Question: I am trying to display autocomplete results for a list of managers. I have the following code:
'''
function log(message) {
$( "<div/>" ).text( message ).prependTo("#log");
}
$("#managers").autocomplete({
source : function(request, response) {
$.ajax({
url : "/managerlist",
dataType : "json",
data : {
style : "full",
maxRows : 12,
term : request.term
},
success : function(data) {
var results = [];
$.each(data, function(i, item) {
var itemToAdd = {
value : item,
label : item
};
results.push(itemToAdd);
});
return response(results);
}
});
}
});
'''
'''
def manager_list
list=Project.all.map{|i|i.manager_user_id}
arr= [].concat(list.sort{|a,b| a[0]<=>b[0]}).to_json
render :json =>arr
end
'''
'''
match '/managerlist' => 'projects#manager_user_id'
'''
_form.html.erb
'''
<p>
<%= f.label :manager_user_id %><br />
<input id="managers" />
</p>
'''
The following code is fine, I don't recieve no errors in firebug. However when I try to enter a managers name for example James Johnson the name won't appear. I have also tried putting the whole function in the _form.html.erb and wrapped it in tags this didn't work. Is there any idea why this is happening
So I've managed to fix my error, which was because of the ordering of Jquery core and Jquery ui.
I've got the managers to be listed. In the image below.

From the image it can be seen that when I type 'Arm' it brings the entire list of managers, when it should display 'Deshawn Armstrong'. I understand that this is most probably to do with my project controller below
'''
def manager_list
list=Project.all.map{|i|i.manager_user_id}
arr= [].concat(list.sort{|a,b| a[0]<=>b[0]}).to_json
render :json =>arr
end
'''
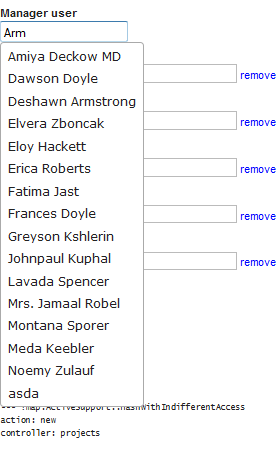
Answer: Check the response in the Firebug console and make sure the string is in proper json format for the autocomplete.
It appears that you are just returning an array. The 'dataType' setting in '.ajax' doesn't convert to 'json'; it's just expecting that format back. If you are not sending json back from your 'url : "/managerlist"', this may be the problem.
Actually, provided your 'ajax' function is working correctly, you could just:
'''
return response(JSON.stringify({ results: results }));
'''
jsfiddle example of 'JSON.stringify': <URL>
you need to add a 'minLength' option to your autocomplete.
'''
$("#managers").autocomplete({
minLength: 2, // 2 or whatever you want
// rest of your code
'''